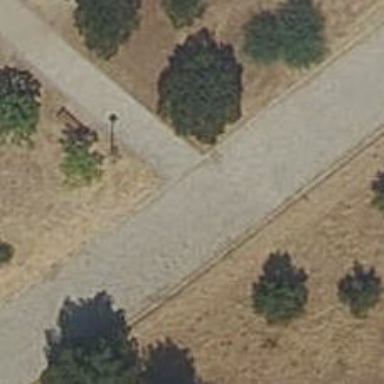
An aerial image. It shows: Track with paving stones surface. The tracktype is grade2.